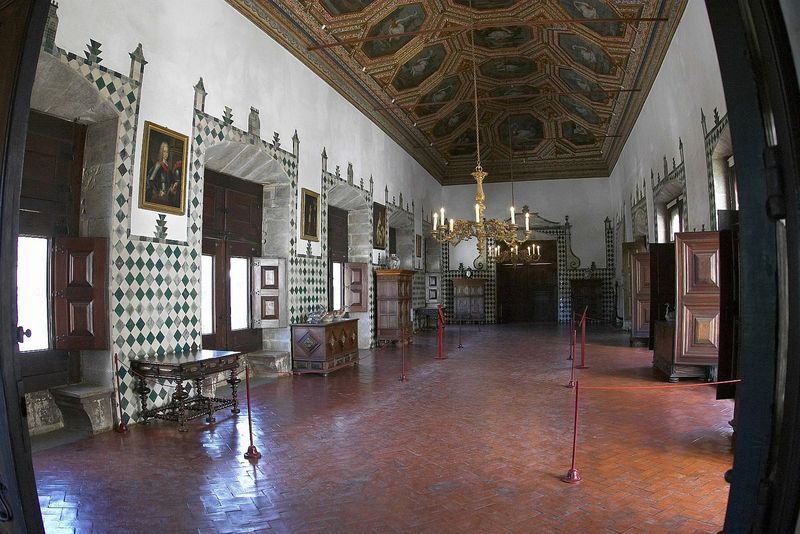
Titel: Königspalast, Paco (Palácio) Real, in Sintra
Standort: Sintra, Königspalast (EU - P - Estremadura)
Schlagwörter: gemälde, grün, fenster, marmor, raum, tisch, tische, tür, zimmer, haus, schloss, karo, wand, porträt, kirche, boden, adel, decke, kamin, deutschland, spanien, bilder, schrank, türen, parkett, saal, seile, kronleuchter, leuchter, halle, foto, karos, gang, truhe, burg, festung, fliesen, fliese, kachel, kacheln, fürst, altar, kerzenleuchter, kassettendecke, deckengemälde, museum, absperrung, festsaal, ahnengalerie, thronsaal, korridor, paöast, kar, decke#, escorial, ahnengallerie, terracotte